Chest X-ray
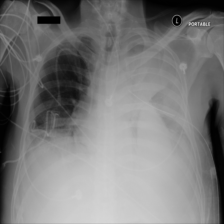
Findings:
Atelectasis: negative
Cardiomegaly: negative
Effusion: positive
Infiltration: negative
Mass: negative
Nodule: negative
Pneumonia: negative
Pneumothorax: negative
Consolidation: negative
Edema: negative
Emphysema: negative
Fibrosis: negative
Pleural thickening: negative
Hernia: negative